【题型】解答题　【知识点】解析几何　【难度】hard
（2024·上海宝山·一模）已知椭圆
$\Gamma: \frac{x^2}{9} + \frac{y^2}{3} = 1$，直线 $l$ 经过椭圆 $\Gamma$ 的右顶点 $P$ 且与椭圆交于另一点 $A$，设线段 $AP$ 的中点为 $M$。\\[5pt]

(1) 求椭圆
$\Gamma$ 的焦距和离心率；\\[5pt]
(2) 若
$k_{OM} = -\frac{1}{3}$，求直线 $AP$ 的方程；\\[5pt]
(3) 过点
$P$ 再作一条直线与椭圆 $\Gamma$ 交于点 $B$，线段 $BP$ 的中点为 $N$。若 $OM \perp ON$，则直线 $AB$ 是否经过定点？若经过定点，求出定点坐标；若不经过定点，请说明理由。\\[10pt]
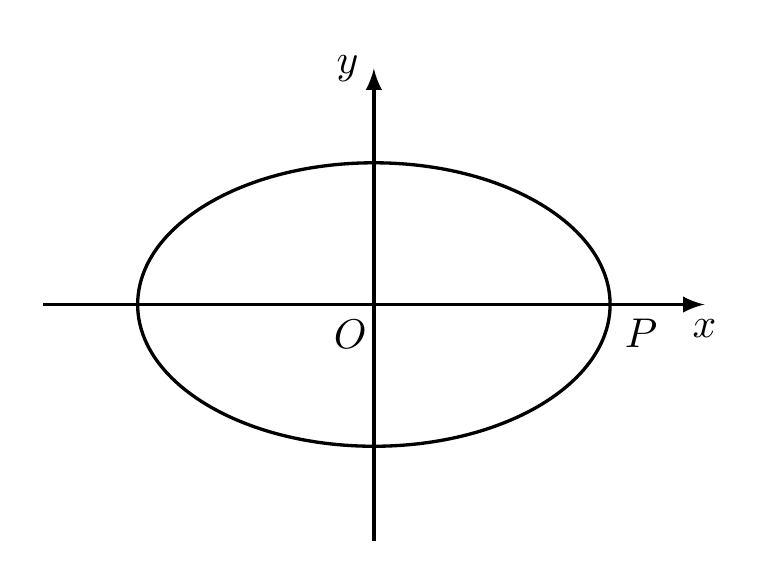
【解答】
【答案】
\\[5pt]
(1)
$2\sqrt{6}, \frac{\sqrt{6}}{3}$\\[5pt]
(2)
$x - y - 3 = 0$\\[5pt]
(3) 直线
$AB$ 经过定点 $\left(-\frac{3}{2}, 0\right)$。\\[10pt]

\noindent
【分析】
\\[5pt]
(1) 根据椭圆方程确定
$a$、$b$，利用 $c = \sqrt{a^2 + b^2}$ 解出 $c$ 即可求解；\\[5pt]
(2) 设直线
$AP$ 的方程 $x = ty + 3$，直曲联立根据韦达定理得：$y_A + y_P = \frac{-6t}{t^2 + 3}$，结合 $M$ 为 $AP$ 中点解出 $M$ 坐标，再利用 $k_{OM} = -\frac{1}{3}$，解出 $t = 1$，即可求解；\\[5pt]
(3) 分直线
$AB$ 斜率存在与不存在两种情况讨论，斜率存在时，设出 $AB$ 方程，直曲联立，利用韦达定理，结合已知条件，求出直线过定点；斜率不存在时，设出 $A$、$B$ 两点坐标，根据中点坐标公式，求出 $M$、$N$ 坐标，结合已知条件，求出直线过定点，两种情况综合即可求解。\\[10pt]

\noindent
【详解】
\\[5pt]
(1) 由
$a = 3, b = \sqrt{3}$ 得 $c = \sqrt{a^2 - b^2} = \sqrt{6}$，所以焦距 $2c = 2\sqrt{6}$，离心率 $e = \frac{c}{a} = \frac{\sqrt{6}}{3}$。\\[10pt]

\noindent
(2)

$P(3,0)$，设直线 $AP$ 的方程 $x = ty + 3$，\\[5pt]
与椭圆
$\Gamma: \frac{x^2}{9} + \frac{y^2}{3} = 1$，联立 $\begin{cases} x = ty + 3 \\ \frac{x^2}{9} + \frac{y^2}{3} = 1 \end{cases}$ 得：$\frac{(ty + 3)^2}{9} + \frac{y^2}{3} = 1$，\\[5pt]
整理得：
$(t^2 + 3)y^2 + 6ty = 0$，$y_A + y_P = \frac{-6t}{t^2 + 3}$，$y_A y_P = 0$\\[5pt]
因为点
$M$ 与点 $P$ 不重合，$M$ 为 $AP$ 中点，所以 $y_M = \frac{y_A + y_P}{2} = \frac{-3t}{t^2 + 3}$，\\[5pt]
代入方程
$x = ty + 3$，解得 $x_M = \frac{-3t^2}{t^2 + 3} + 3 = \frac{9}{t^2 + 3}$，所以可得点 $M\left(\frac{9}{t^2 + 3}, \frac{-3t}{t^2 + 3}\right)$，\\[5pt]
于是由
$k_{OM} = \frac{-3t}{9} = -\frac{1}{3}$ 得 $t = 1$，直线 $AP$ 的方程：$x - y - 3 = 0$。\\[10pt]

\noindent
(3)

 ① 当直线
$AB$ 斜率存在时，设方程为：$y = kx + m$，与椭圆 $\Gamma: \frac{x^2}{9} + \frac{y^2}{3} = 1$，\\[5pt]
联立
$\begin{cases} y = kx + m \\ \frac{x^2}{9} + \frac{y^2}{3} = 1 \end{cases}$，得：$\frac{x^2}{9} + \frac{(kx + m)^2}{3} = 1$，\\[5pt]
整理得：
$(3k^2 + 1)x^2 + 6kmx + 3m^2 - 9 = 0$，\\[5pt]
设
$A(x_1,y_1), B(x_2,y_2)$，由韦达定理得 $\begin{cases} x_1 + x_2 = \frac{-6km}{3k^2 + 1} \\ x_1x_2 = \frac{3m^2 - 9}{3k^2 + 1} \end{cases}$，\\[5pt]
且
$\Delta = 36k^2m^2 - 4(3k^2 + 1)(3m^2 - 9) > 0$，化简得 $m^2 - 9k^2 - 3 < 0$，\\[5pt]
又
$P(3,0)$，从而 $M\left(\frac{x_1 + 3}{2}, \frac{y_1}{2}\right)$，$N\left(\frac{x_2 + 3}{2}, \frac{y_2}{2}\right)$，\\[5pt]
由
$OM \perp ON$ 可得 $\overrightarrow{OM} \cdot \overrightarrow{ON} = 0$，从而 $(x_1 + 3)(x_2 + 3) + y_1y_2 = 0$，\\[5pt]
又因为
$y_1 = kx_1 + m$，$y_2 = kx_2 + m$，\\[5pt]
所以上式化为：
$(x_1 + 3)(x_2 + 3) + (kx_1 + m)(kx_2 + m) = 0$\\[5pt]
整理得：
$(k^2 + 1)x_1x_2 + (km + 3)(x_1 + x_2) + m^2 + 9 = 0$，\\[5pt]
韦达定理代入：
$\frac{(k^2 + 1)(3m^2 - 9)}{3k^2 + 1} + \frac{-6km \cdot (km + 3)}{3k^2 + 1} + m^2 + 9 = 0$，\\[5pt]
化简得：
$9k^2 - 9km + 2m^2 = 0$。\\[5pt]
$(3k - 2m)(3k - m) = 0$，所以 $m = 3k$ 或 $m = \frac{3}{2}k$\\[5pt]
当
$m = 3k$ 时，直线 $AB$ 为：$y = kx + 3k = k(x + 3)$，\\[5pt]
直线
$AB$ 经过点 $(-3,0)$，舍去；\\[5pt]
当
$m = \frac{3}{2}k$ 时，直线 $AB$ 为：$y = kx + \frac{3}{2}k = k\left(x + \frac{3}{2}\right)$，\\[5pt]
此时
$\frac{9}{4}k^2 - 9k^2 - 3 < 0$ 成立，直线 $AB$ 经过定点 $\left(-\frac{3}{2}, 0\right)$\\[10pt]

\noindent
② 当直线
$AB$ 斜率不存在时，设 $A(m,n)$，$B(m,-n)$，\\[5pt]
则
$M\left(\frac{m + 3}{2}, \frac{n}{2}\right)$，$N\left(\frac{m + 3}{2}, \frac{-n}{2}\right)$，$\overrightarrow{OM} = \left(\frac{m + 3}{2}, \frac{n}{2}\right)$，$\overrightarrow{ON} = \left(\frac{m + 3}{2}, \frac{-n}{2}\right)$\\[5pt]
代入
$\overrightarrow{OM} \cdot \overrightarrow{ON} = 0$，得 $n^2 = (m + 3)^2$\\[5pt]
与
$\frac{m^2}{9} + \frac{n^2}{3} = 1$ 联立得：$2m^2 + 9m + 9 = 0$ 解得 $m = -\frac{3}{2}$\\[5pt]
此时直线
$AB$ 也经过点 $\left(-\frac{3}{2}, 0\right)$。\\[10pt]

\noindent
综上，直线
$AB$ 经过定点 $\left(-\frac{3}{2}, 0\right)$。\\[10pt]

\noindent
【点睛】关键点点睛：
\\[5pt]
本题关键在于设分斜率存在与不存在两种情况设出直线
$AB$ 方程，\\[5pt]
利用直曲联立得到方程，结合韦达定理解决问题。
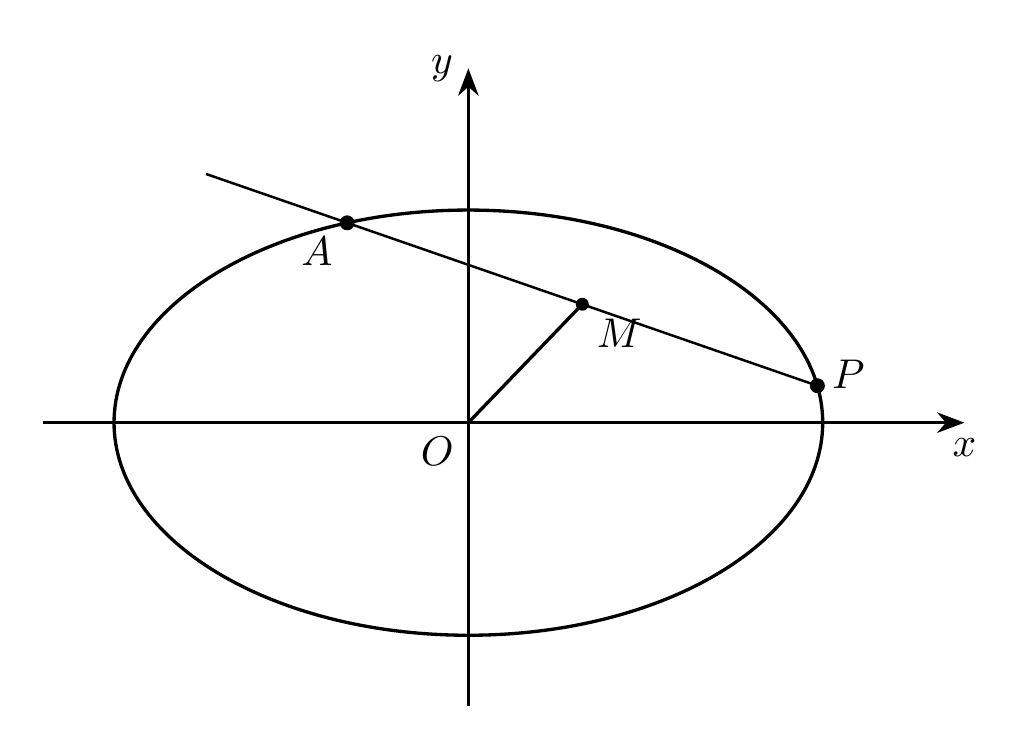
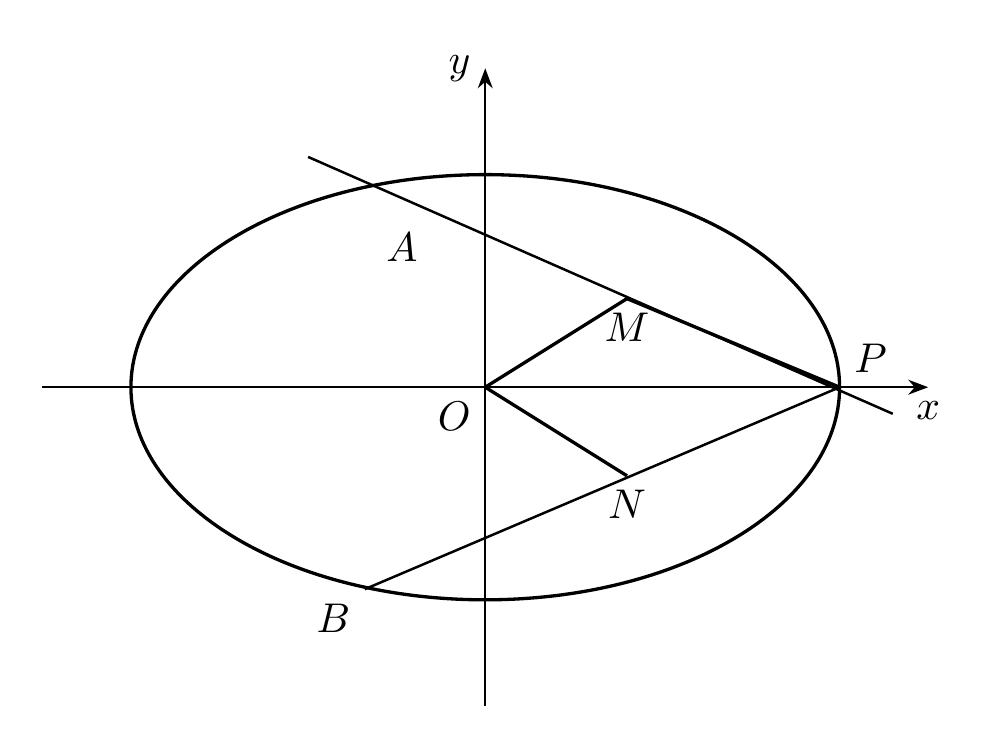